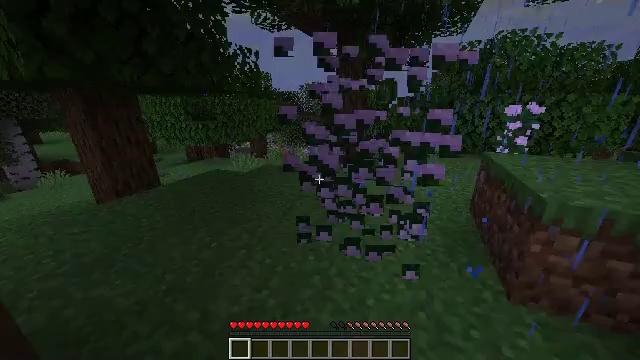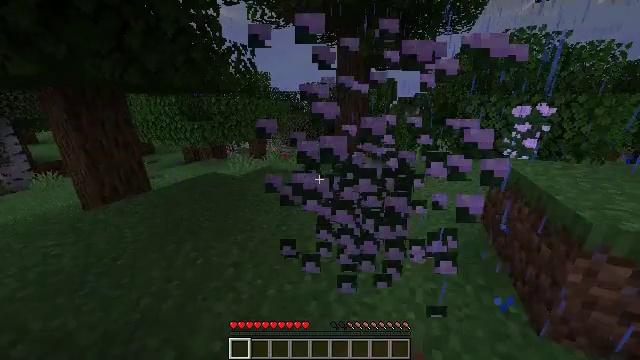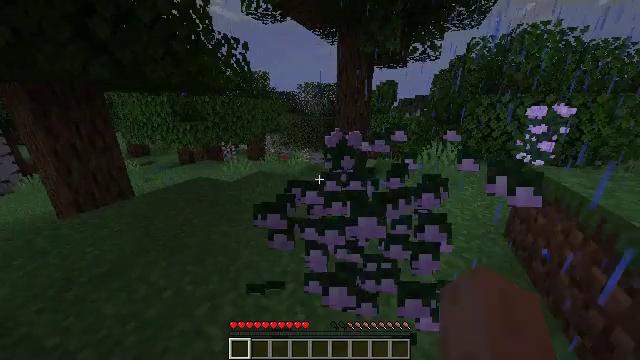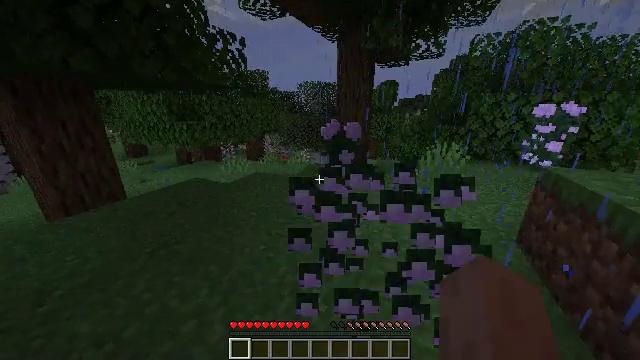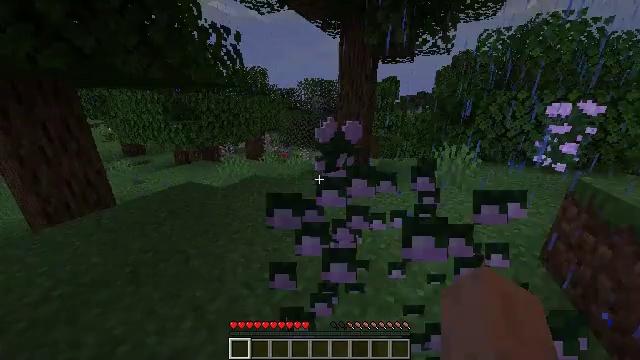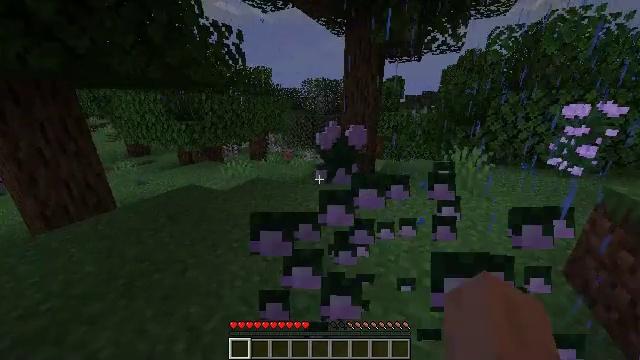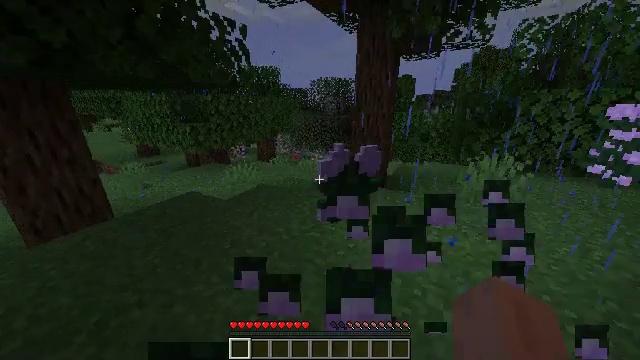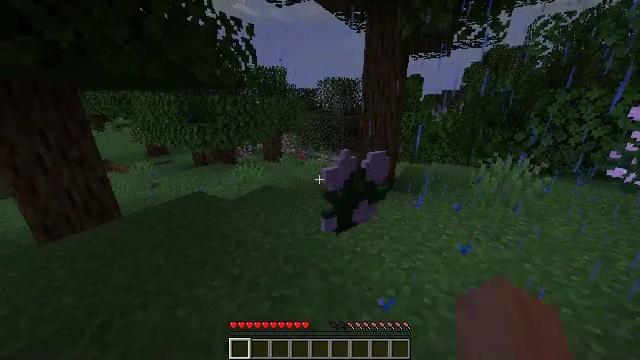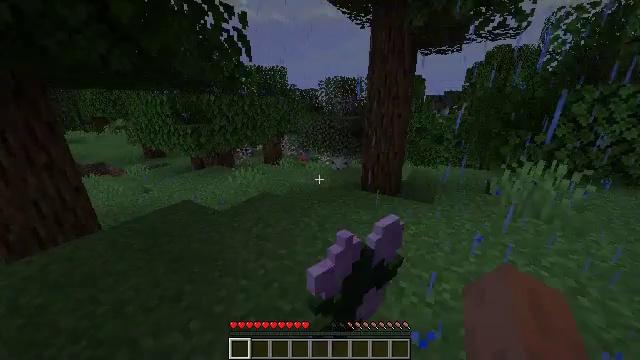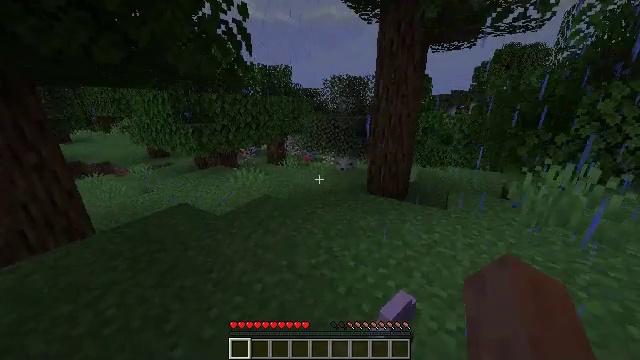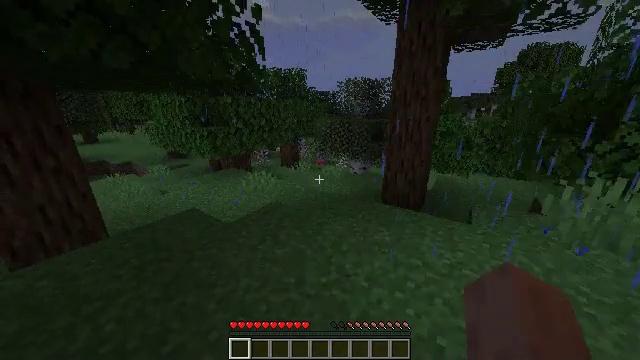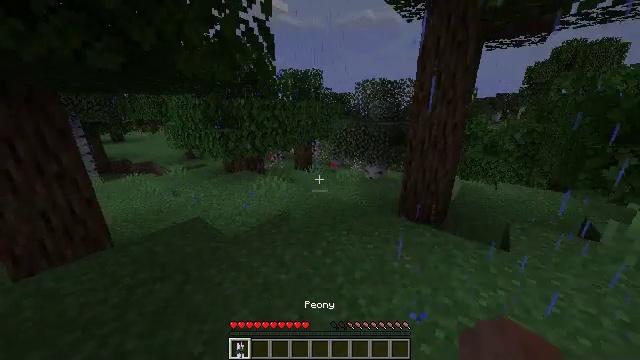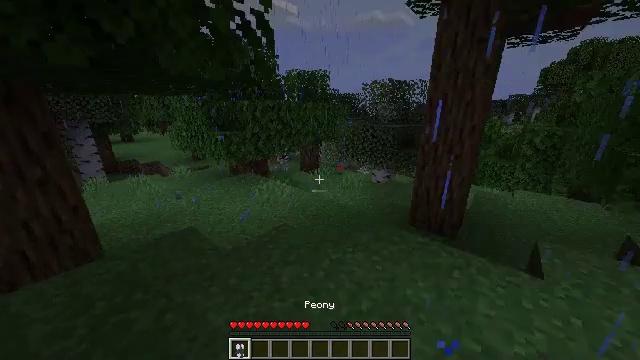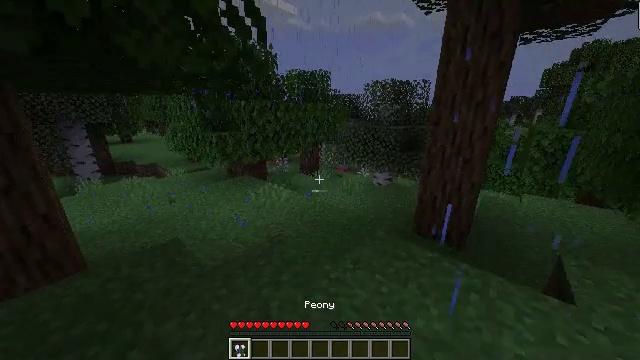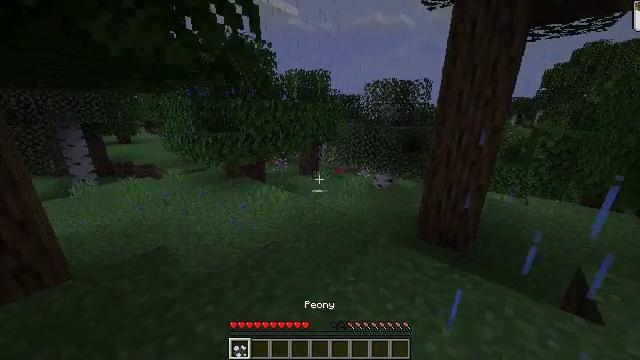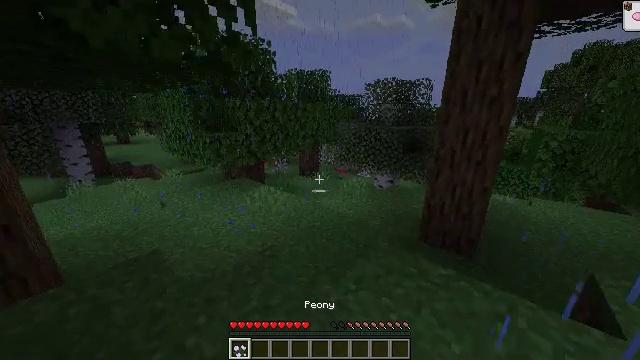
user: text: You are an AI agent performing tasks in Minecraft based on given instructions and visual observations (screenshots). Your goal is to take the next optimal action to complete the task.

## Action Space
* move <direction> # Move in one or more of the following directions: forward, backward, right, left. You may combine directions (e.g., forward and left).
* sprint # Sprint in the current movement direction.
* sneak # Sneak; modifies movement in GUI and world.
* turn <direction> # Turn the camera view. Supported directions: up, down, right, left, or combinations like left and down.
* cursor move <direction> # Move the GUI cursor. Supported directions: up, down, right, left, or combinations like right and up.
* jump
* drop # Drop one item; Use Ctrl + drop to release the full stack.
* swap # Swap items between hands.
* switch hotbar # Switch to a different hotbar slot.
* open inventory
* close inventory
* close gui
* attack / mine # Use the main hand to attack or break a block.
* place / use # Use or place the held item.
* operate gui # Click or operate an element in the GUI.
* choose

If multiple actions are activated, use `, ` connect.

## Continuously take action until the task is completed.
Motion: motion action
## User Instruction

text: Pick up the lilac.
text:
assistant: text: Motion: move forward, sprint, attack / mine
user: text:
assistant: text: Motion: move forward, sprint, attack / mine
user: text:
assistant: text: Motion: move forward, sprint, attack / mine
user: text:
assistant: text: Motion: move forward, sprint, attack / mine
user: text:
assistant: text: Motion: move forward, sprint, turn left, attack / mine
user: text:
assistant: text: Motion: move forward, sprint, turn left, attack / mine
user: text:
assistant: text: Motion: move forward, sprint, turn left
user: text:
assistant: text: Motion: move forward, sprint
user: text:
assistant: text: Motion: move forward, sprint, turn left
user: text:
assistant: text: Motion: move forward, sprint, turn left
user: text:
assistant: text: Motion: move forward, sprint, turn left
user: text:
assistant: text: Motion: move forward, sprint, turn left
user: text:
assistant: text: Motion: move forward, sprint
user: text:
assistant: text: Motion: move forward, sprint
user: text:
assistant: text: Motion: move forward, sprint
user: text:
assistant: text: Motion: move forward, sprint
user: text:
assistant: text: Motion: move forward, sprint
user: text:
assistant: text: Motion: move forward, sprint
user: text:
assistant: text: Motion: move forward, sprint
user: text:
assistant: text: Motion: move forward, sprint
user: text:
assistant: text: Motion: move forward, sprint
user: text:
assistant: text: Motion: move forward, sprint, jump
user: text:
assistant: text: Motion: move forward, sprint, jump
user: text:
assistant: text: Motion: move forward, sprint, jump
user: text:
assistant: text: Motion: move forward, sprint, jump
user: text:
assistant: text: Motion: move forward, sprint, jump
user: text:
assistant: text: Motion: move forward, sprint, jump
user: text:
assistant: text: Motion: move forward, sprint, jump
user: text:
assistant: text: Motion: move forward, sprint, jump
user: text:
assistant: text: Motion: move forward, sprint